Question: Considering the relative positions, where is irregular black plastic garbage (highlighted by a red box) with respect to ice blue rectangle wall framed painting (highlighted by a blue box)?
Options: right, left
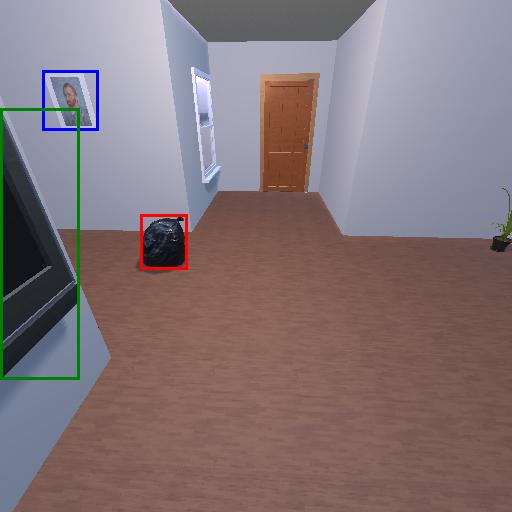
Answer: right